Question: I have a navbar right under the title to the site, but I want to be line up the first and last items in the navbar with the beginning and end of the Title. I don't have a live preview, but I attached an image. I can get it to line up in one browser, but when I open it in the other, its off again. Is there an easy way to line the text up so it works for everything? thank you

HTML:
'''
<body onload="play()">
<div class="heading">UPRISING</div>
<div class="container_12">
<div id="topnav" align="center">
<ul id="list-nav">
<li><a href="home.html">HOME</a></li>
<li><a href="about.html">ABOUT</a></li>
<li><a href="trailer.html">TRAILER</a></li>
<li><a href="stills.html">STILLS</a></li>
<li><a href="news.html">NEWS</a></li>
<li><a href="contact.html">CONTACT</a></li>
<!-- <li><a href="distribution.html">DISTRIBUTION</a></li> -->
</ul>
</div>
<!-- START OF CONTAINER -->
<div class="trailer">
<img id="imgHolder" />
</div>
</div> <!-- END OF CONTAINER 12 -->
'''
CSS:
'''
#topnav li {
margin-right: 110px;
}
#topnav li:nth-last-child(1) {
margin-right: 0px;
}
'''
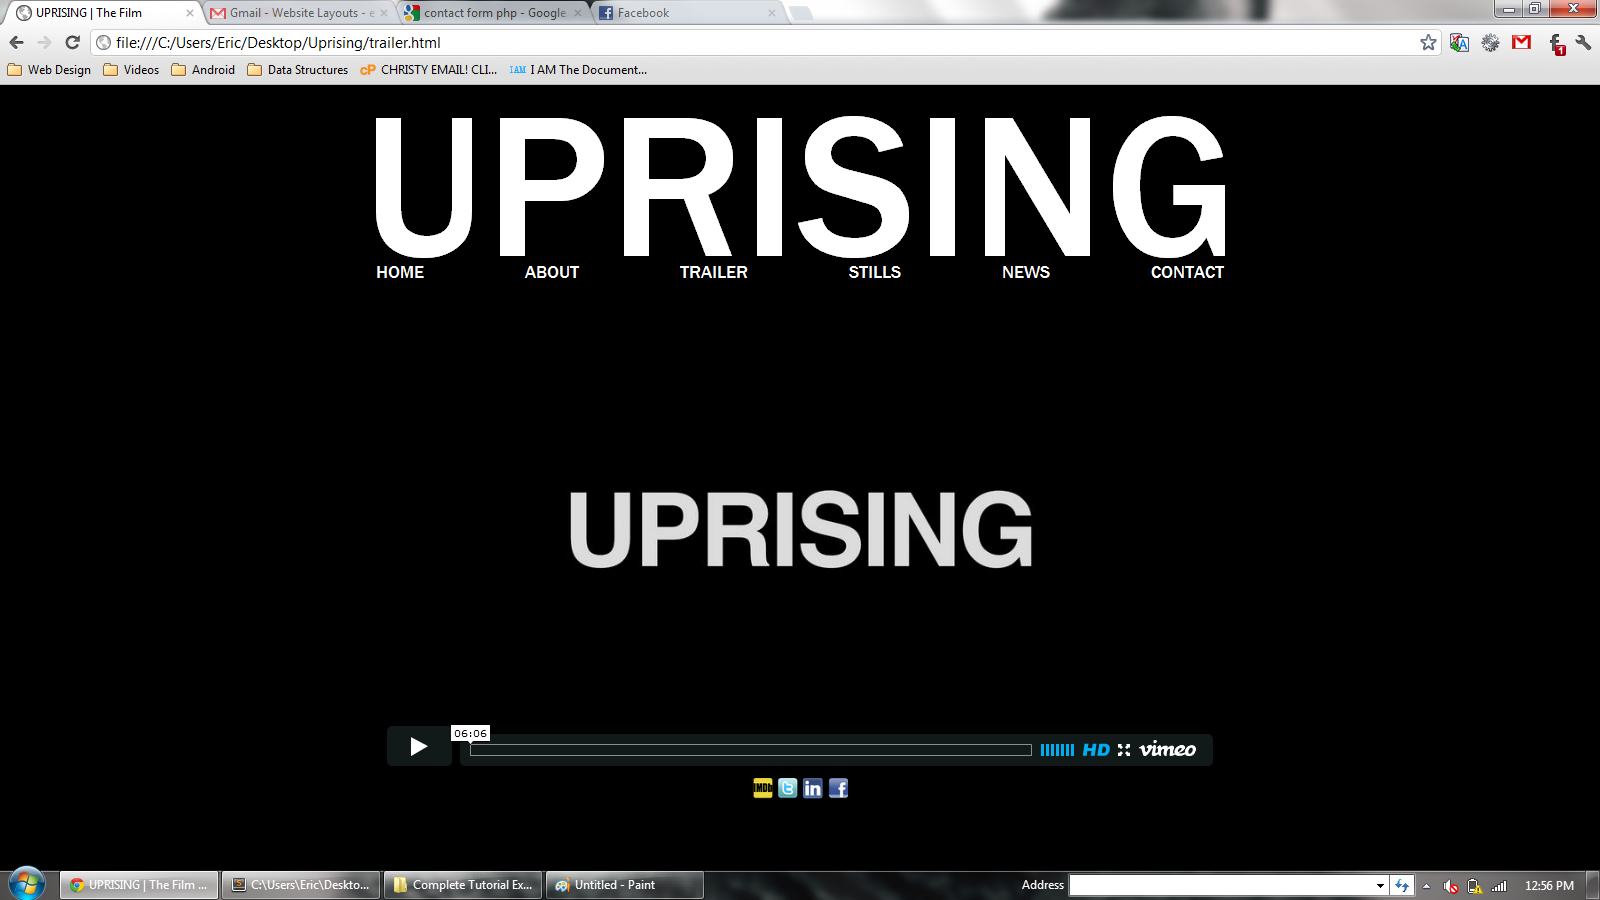
Answer: You can work with 'text-align: justify'
See a <URL>